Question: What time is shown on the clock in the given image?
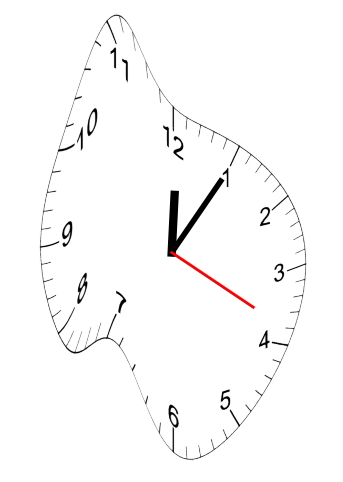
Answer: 12:05:19